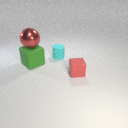
large green rubber cube to the left of small cyan rubber cylinder